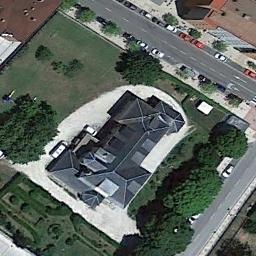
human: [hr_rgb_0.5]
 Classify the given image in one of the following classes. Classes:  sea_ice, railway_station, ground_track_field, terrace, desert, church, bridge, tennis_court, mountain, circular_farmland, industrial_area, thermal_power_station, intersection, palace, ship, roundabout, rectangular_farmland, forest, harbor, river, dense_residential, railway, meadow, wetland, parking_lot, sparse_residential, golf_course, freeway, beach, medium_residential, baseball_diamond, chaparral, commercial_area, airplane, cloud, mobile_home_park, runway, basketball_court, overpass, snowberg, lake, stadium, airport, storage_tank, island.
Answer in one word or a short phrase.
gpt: church